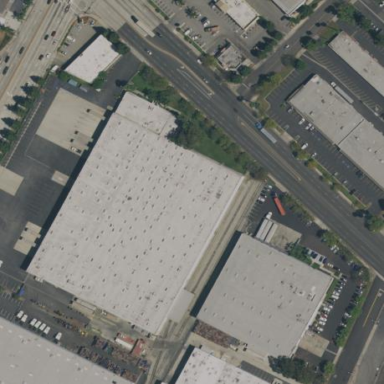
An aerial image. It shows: Warehouse.